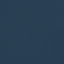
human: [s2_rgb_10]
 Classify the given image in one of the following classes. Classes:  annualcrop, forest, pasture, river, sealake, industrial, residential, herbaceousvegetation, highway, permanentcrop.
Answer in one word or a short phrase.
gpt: SeaLake